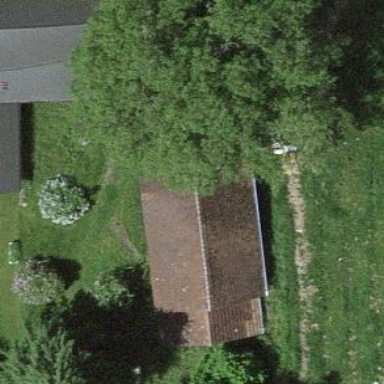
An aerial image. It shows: Rural barn.